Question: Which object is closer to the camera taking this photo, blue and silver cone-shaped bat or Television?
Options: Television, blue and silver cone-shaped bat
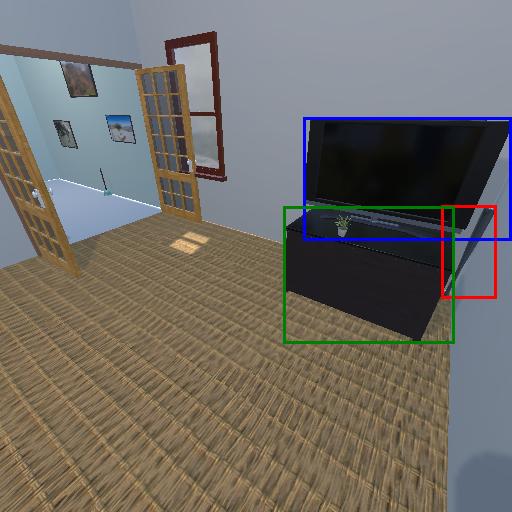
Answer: Television